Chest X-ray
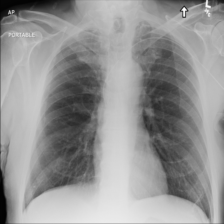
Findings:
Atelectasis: negative
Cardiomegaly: negative
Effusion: negative
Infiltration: negative
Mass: negative
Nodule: negative
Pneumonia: negative
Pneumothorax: negative
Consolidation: negative
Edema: negative
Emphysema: negative
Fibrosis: negative
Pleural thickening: negative
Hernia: negative